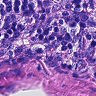
Metastatic tissue present: no